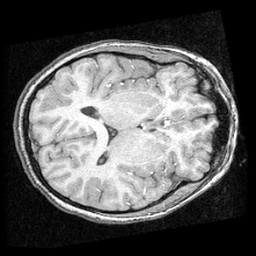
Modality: T1w
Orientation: axial
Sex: female
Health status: ill
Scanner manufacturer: ge
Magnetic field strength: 1.5 T
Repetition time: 21 s
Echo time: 0.008 s